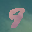
Label: 9